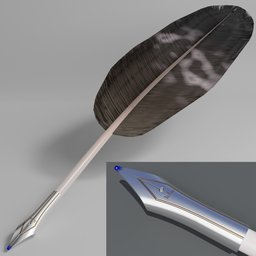
Label: tools